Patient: sex F, age 29
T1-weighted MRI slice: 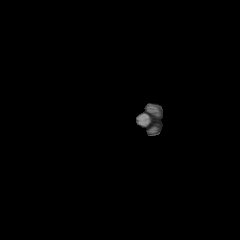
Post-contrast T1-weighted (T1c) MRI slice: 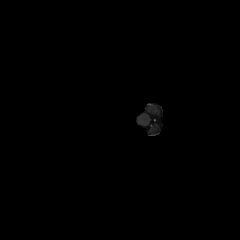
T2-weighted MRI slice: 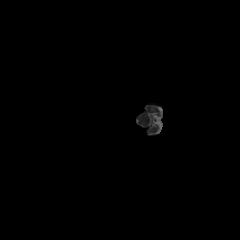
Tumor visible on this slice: no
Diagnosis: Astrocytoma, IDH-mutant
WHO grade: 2